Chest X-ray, PA view. Patient: 61 years old, sex M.
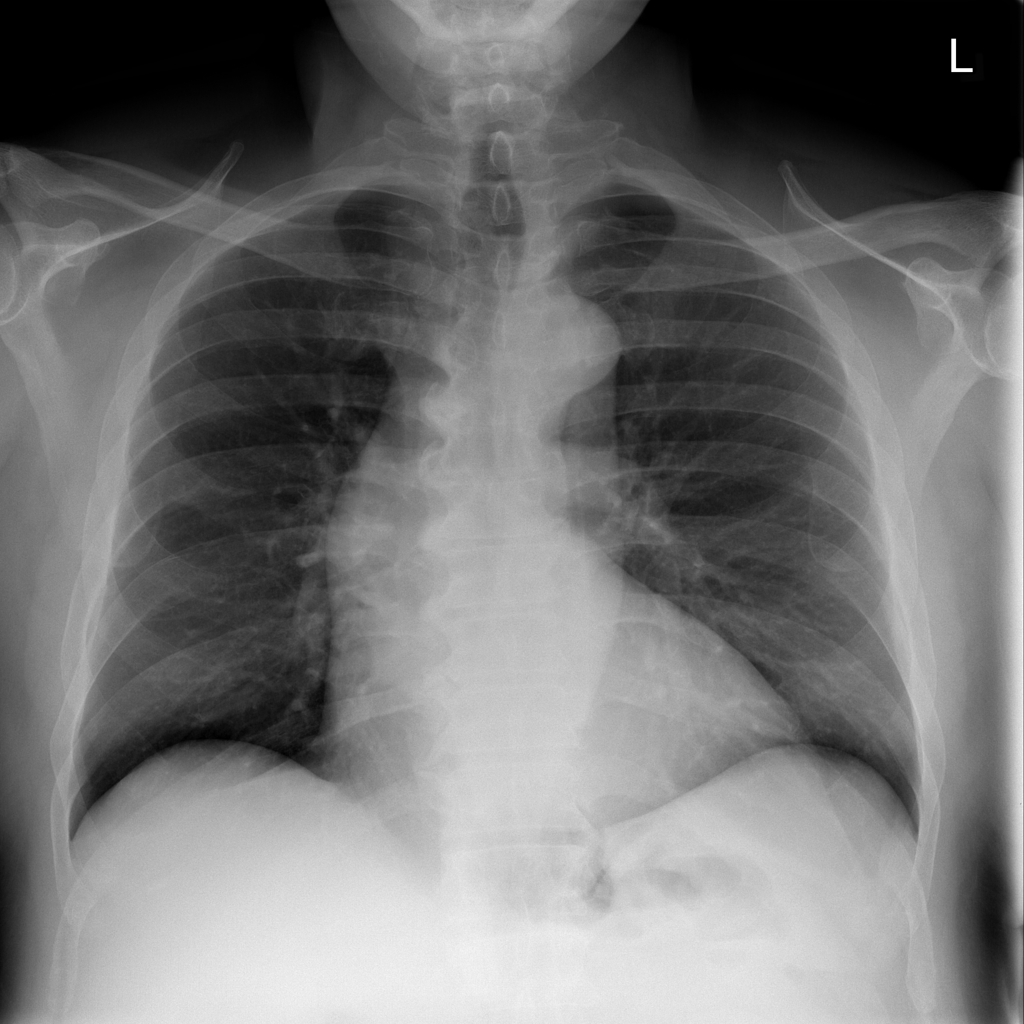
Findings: No Finding